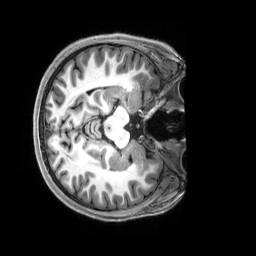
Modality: T1w
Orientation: axial
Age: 19
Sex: female
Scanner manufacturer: siemens
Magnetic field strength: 3 T
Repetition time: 2.5 s
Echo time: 0.00222 s